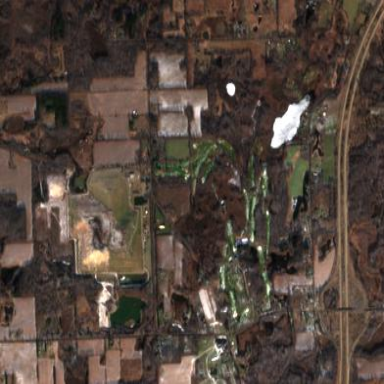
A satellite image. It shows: Golf course.